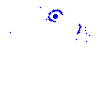
Particle: electron